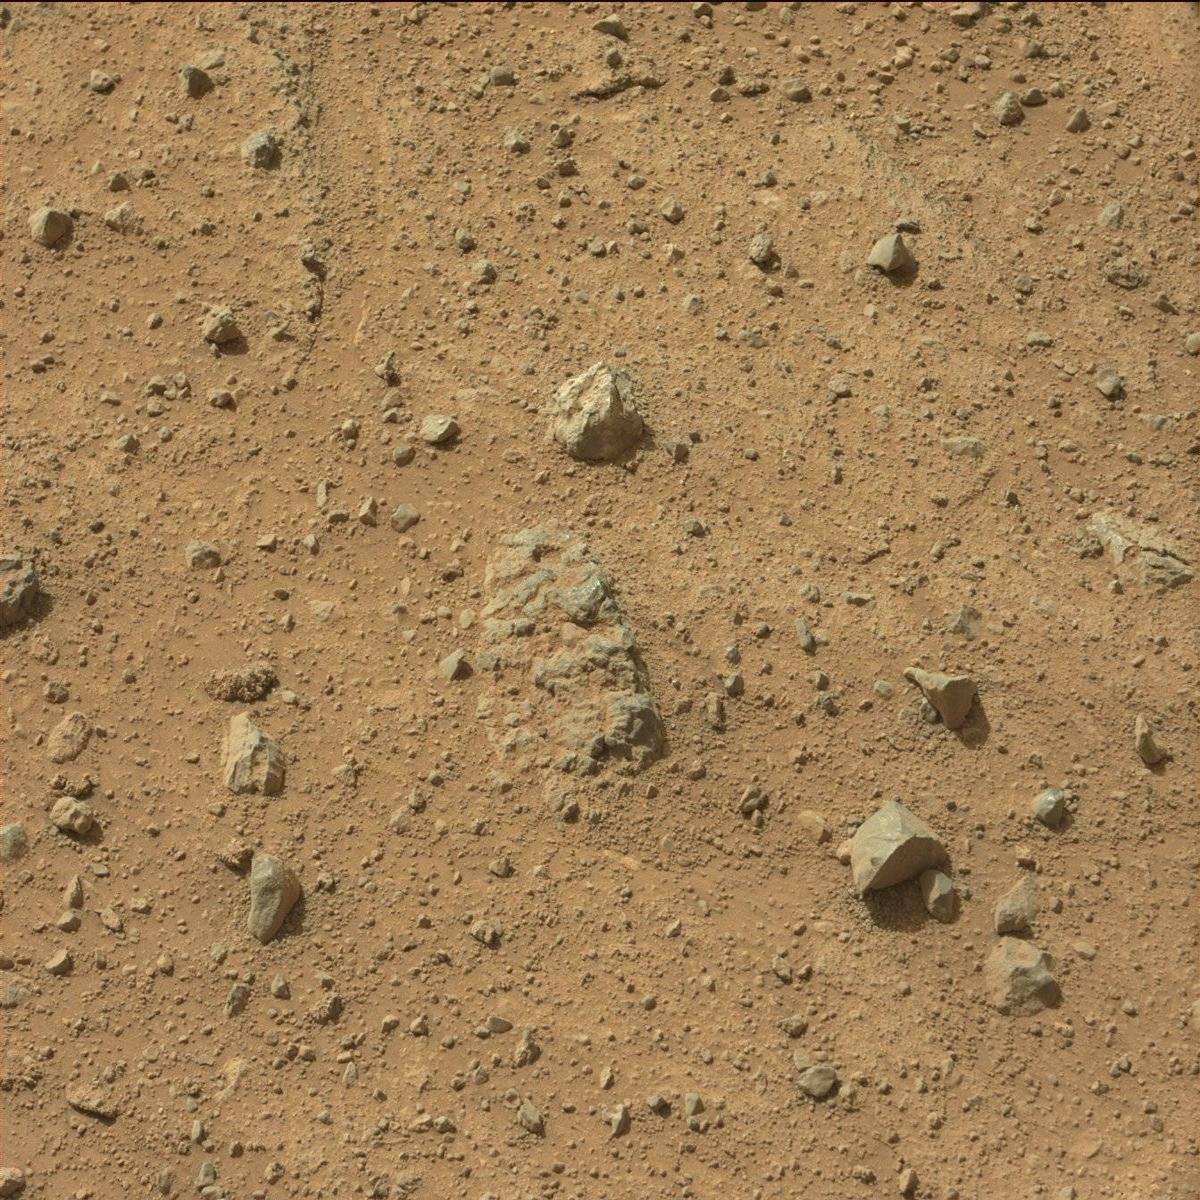
Terrain classes present: Bedrock, Rock, Sand / Soil